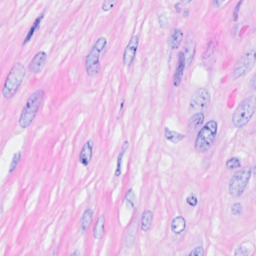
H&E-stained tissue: Breast